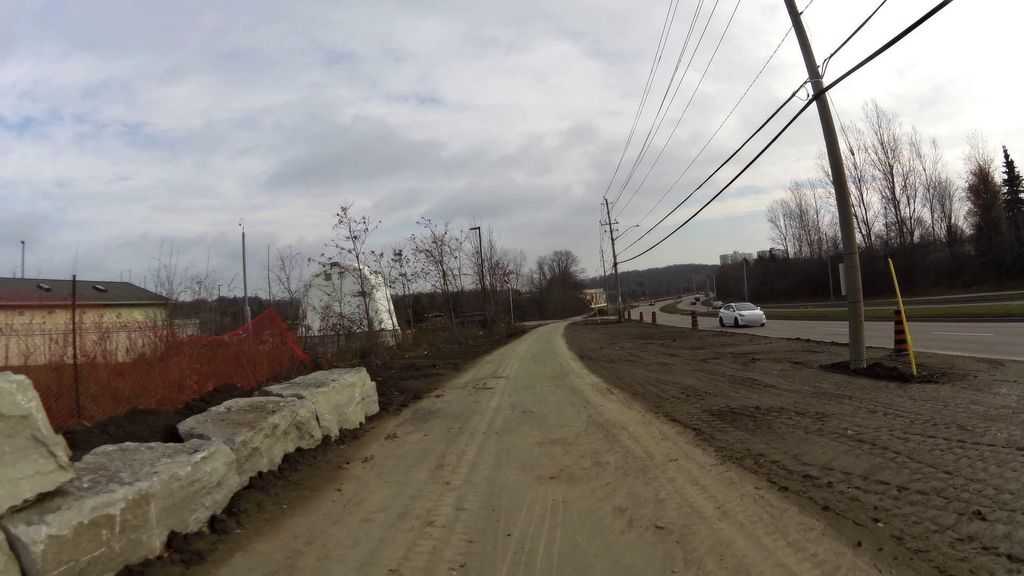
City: kitchener-waterloo